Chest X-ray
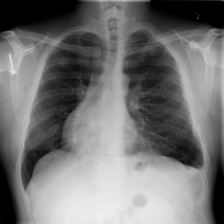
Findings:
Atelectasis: negative
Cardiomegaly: negative
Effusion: negative
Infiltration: negative
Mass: negative
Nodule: positive
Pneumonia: negative
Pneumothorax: negative
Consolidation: negative
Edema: negative
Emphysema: negative
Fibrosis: positive
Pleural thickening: negative
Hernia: negative